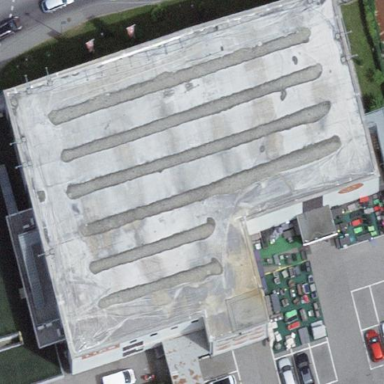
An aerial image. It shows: Building that houses furniture shop.